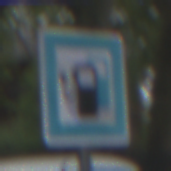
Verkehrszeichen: LadestationFuerElektrofahrzeuge
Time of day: MorningAfternoon
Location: Outdoor (Urban)
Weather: Overcast
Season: NotSpecified
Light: Natural